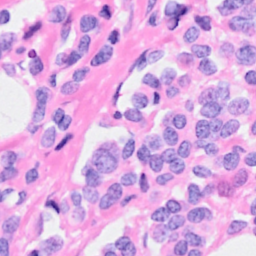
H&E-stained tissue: Breast